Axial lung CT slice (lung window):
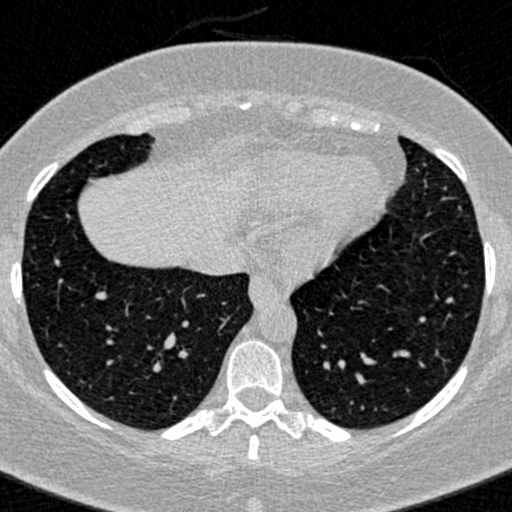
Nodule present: no